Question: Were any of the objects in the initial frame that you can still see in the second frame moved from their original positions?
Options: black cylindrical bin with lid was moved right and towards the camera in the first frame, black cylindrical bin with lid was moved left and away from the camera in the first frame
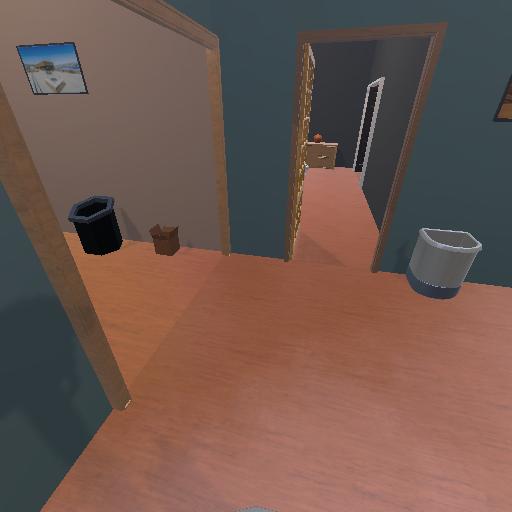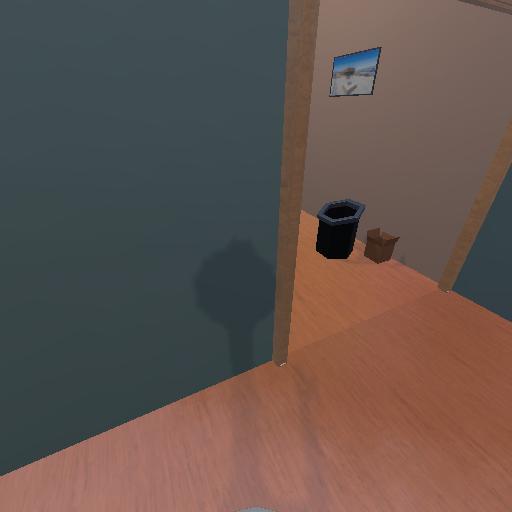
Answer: black cylindrical bin with lid was moved right and towards the camera in the first frame